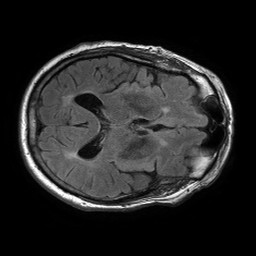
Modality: FLAIR
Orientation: axial
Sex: male
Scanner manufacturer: philips
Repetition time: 11 s
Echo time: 0.125 s